Aerial crown-view tile of a tropical tree (Barro Colorado Island, Panama), acquired 20241216:
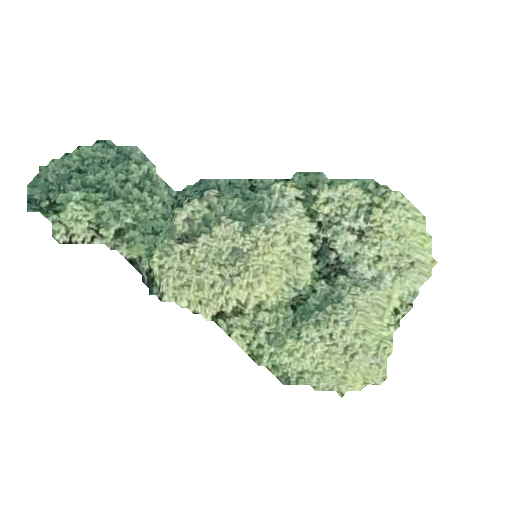
Species: Luehea seemannii
GBIF accepted scientific name: Luehea seemannii
Crown area: 82.723 m²